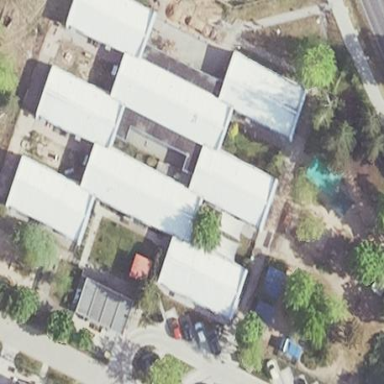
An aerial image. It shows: Kindergarten.